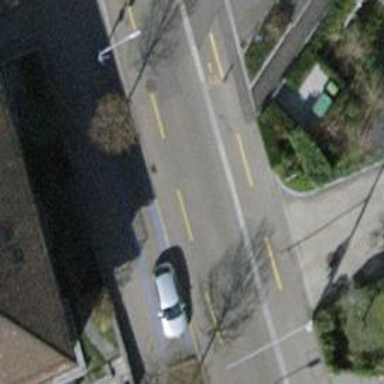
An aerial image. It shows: Asphalt path that serves as sidewalk.